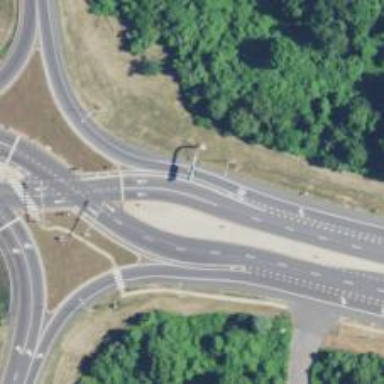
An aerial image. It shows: Trunk highway with diverging diamond junction.